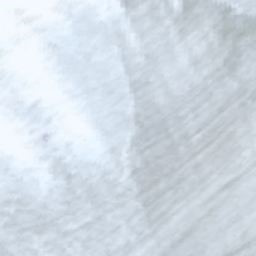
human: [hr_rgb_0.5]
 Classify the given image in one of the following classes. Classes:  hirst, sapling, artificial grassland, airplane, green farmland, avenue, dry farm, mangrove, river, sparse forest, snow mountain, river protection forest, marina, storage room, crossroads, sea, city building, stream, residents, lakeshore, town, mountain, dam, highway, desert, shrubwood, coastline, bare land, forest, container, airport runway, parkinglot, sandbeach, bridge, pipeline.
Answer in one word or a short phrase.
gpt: snow mountain